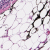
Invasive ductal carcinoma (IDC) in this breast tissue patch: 0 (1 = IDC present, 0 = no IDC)